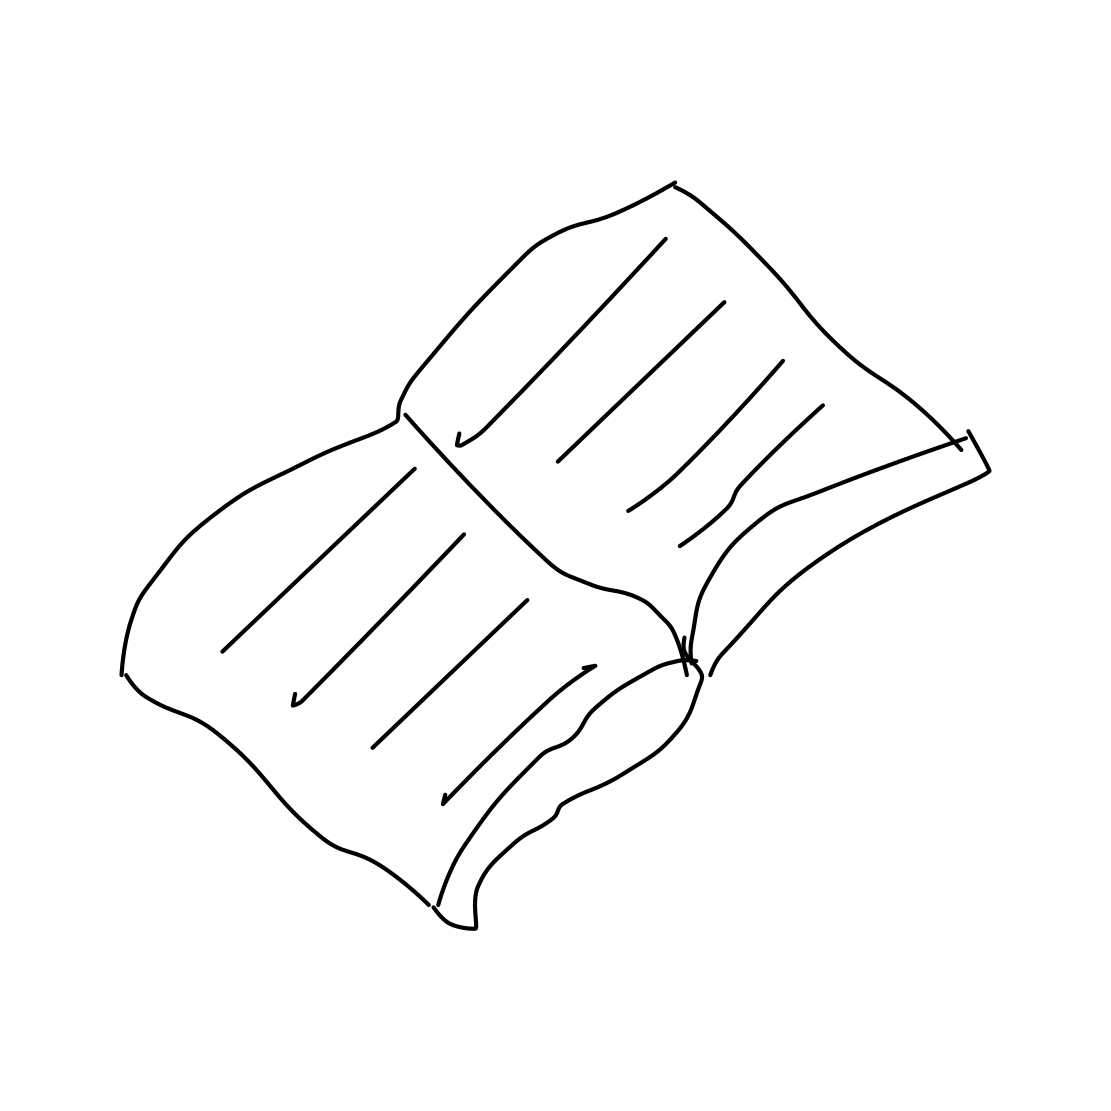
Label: book